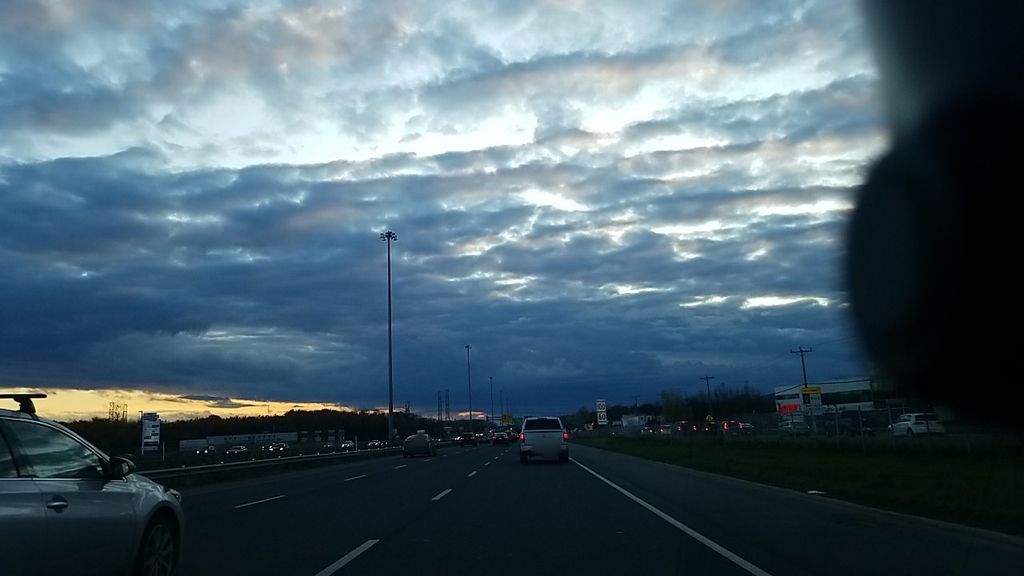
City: montreal